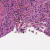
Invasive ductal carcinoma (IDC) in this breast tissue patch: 0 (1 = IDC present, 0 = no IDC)